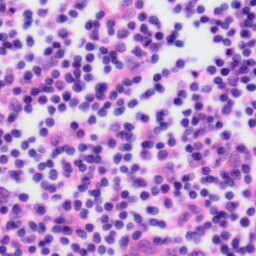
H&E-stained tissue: Tonsil